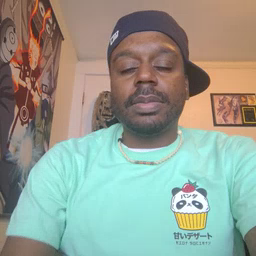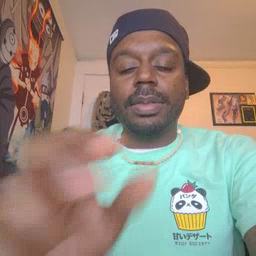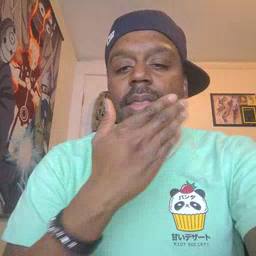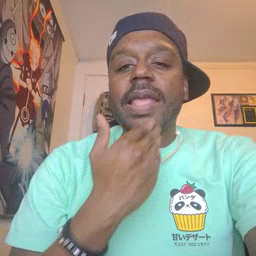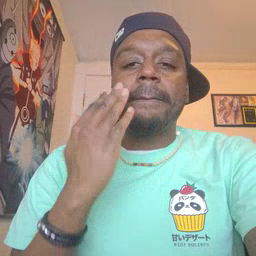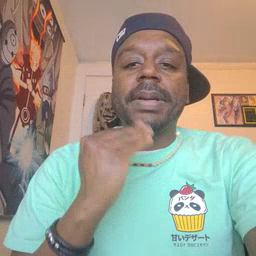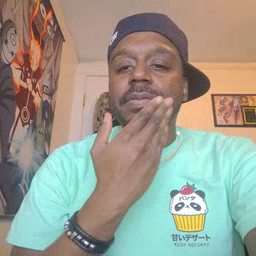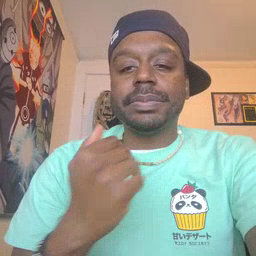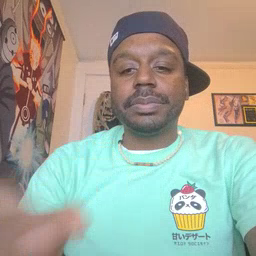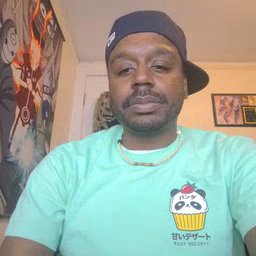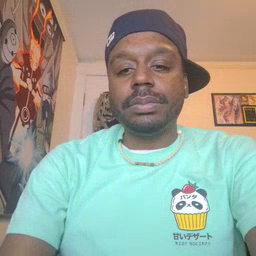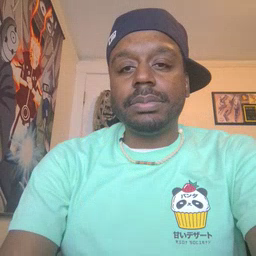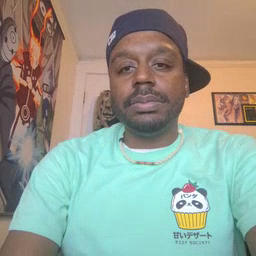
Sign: napkin